Interaction volume radius: 5 \u00c5
Interaction volume height: 20 \u00c5
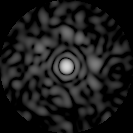
Disorder parameter: 0.8234